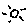
Label: sun